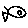
Label: fish